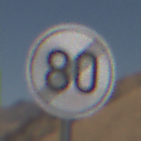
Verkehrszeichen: EndeGeschwindigkeit80
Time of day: Midday
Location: Outdoor (Nature)
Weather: Clear
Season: NotSpecified
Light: Natural